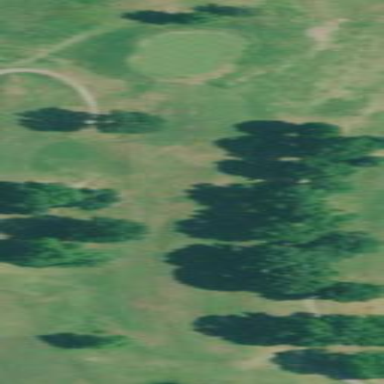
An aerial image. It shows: Rough grassy area used for golf.